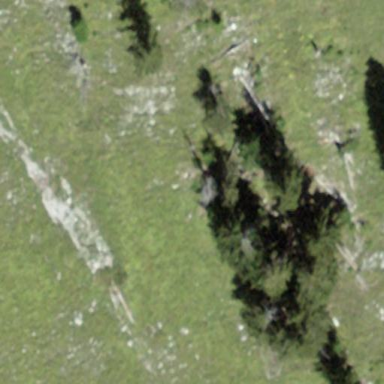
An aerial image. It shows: Patch of scrub vegetation.